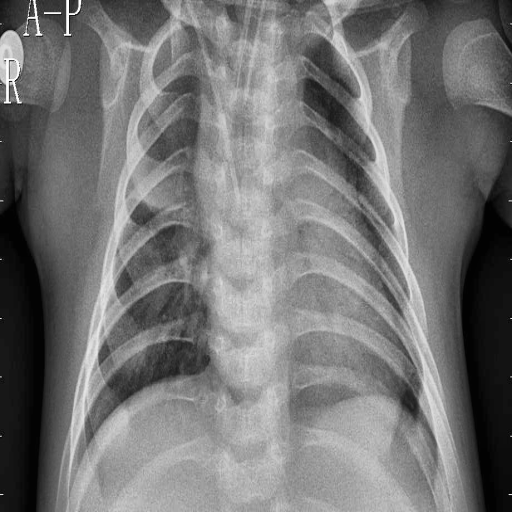
Finding: PNEUMONIA